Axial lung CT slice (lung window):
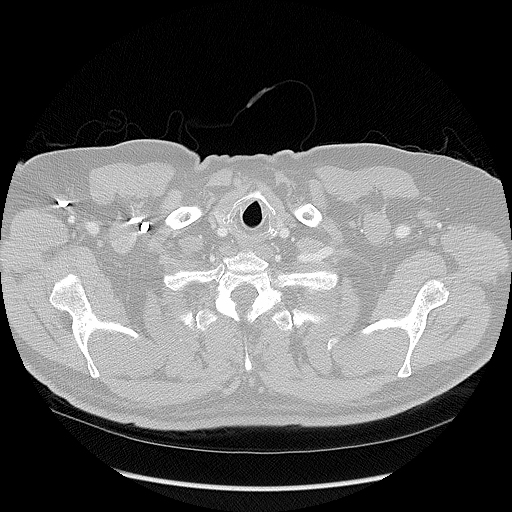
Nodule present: no